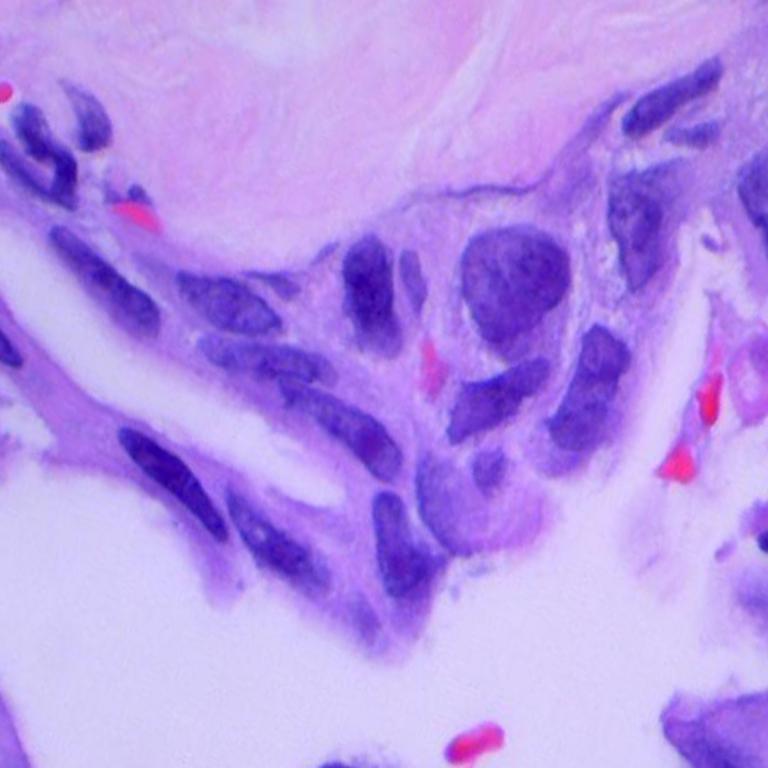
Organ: lung
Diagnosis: adenocarcinomas